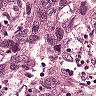
Metastatic tissue present: yes